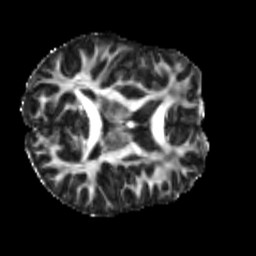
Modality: FA
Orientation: axial
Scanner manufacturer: siemens
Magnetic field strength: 3 T
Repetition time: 4 s
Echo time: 0.0594 s